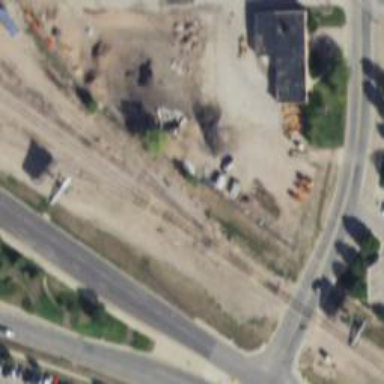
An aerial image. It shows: Rail spur service.